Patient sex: F
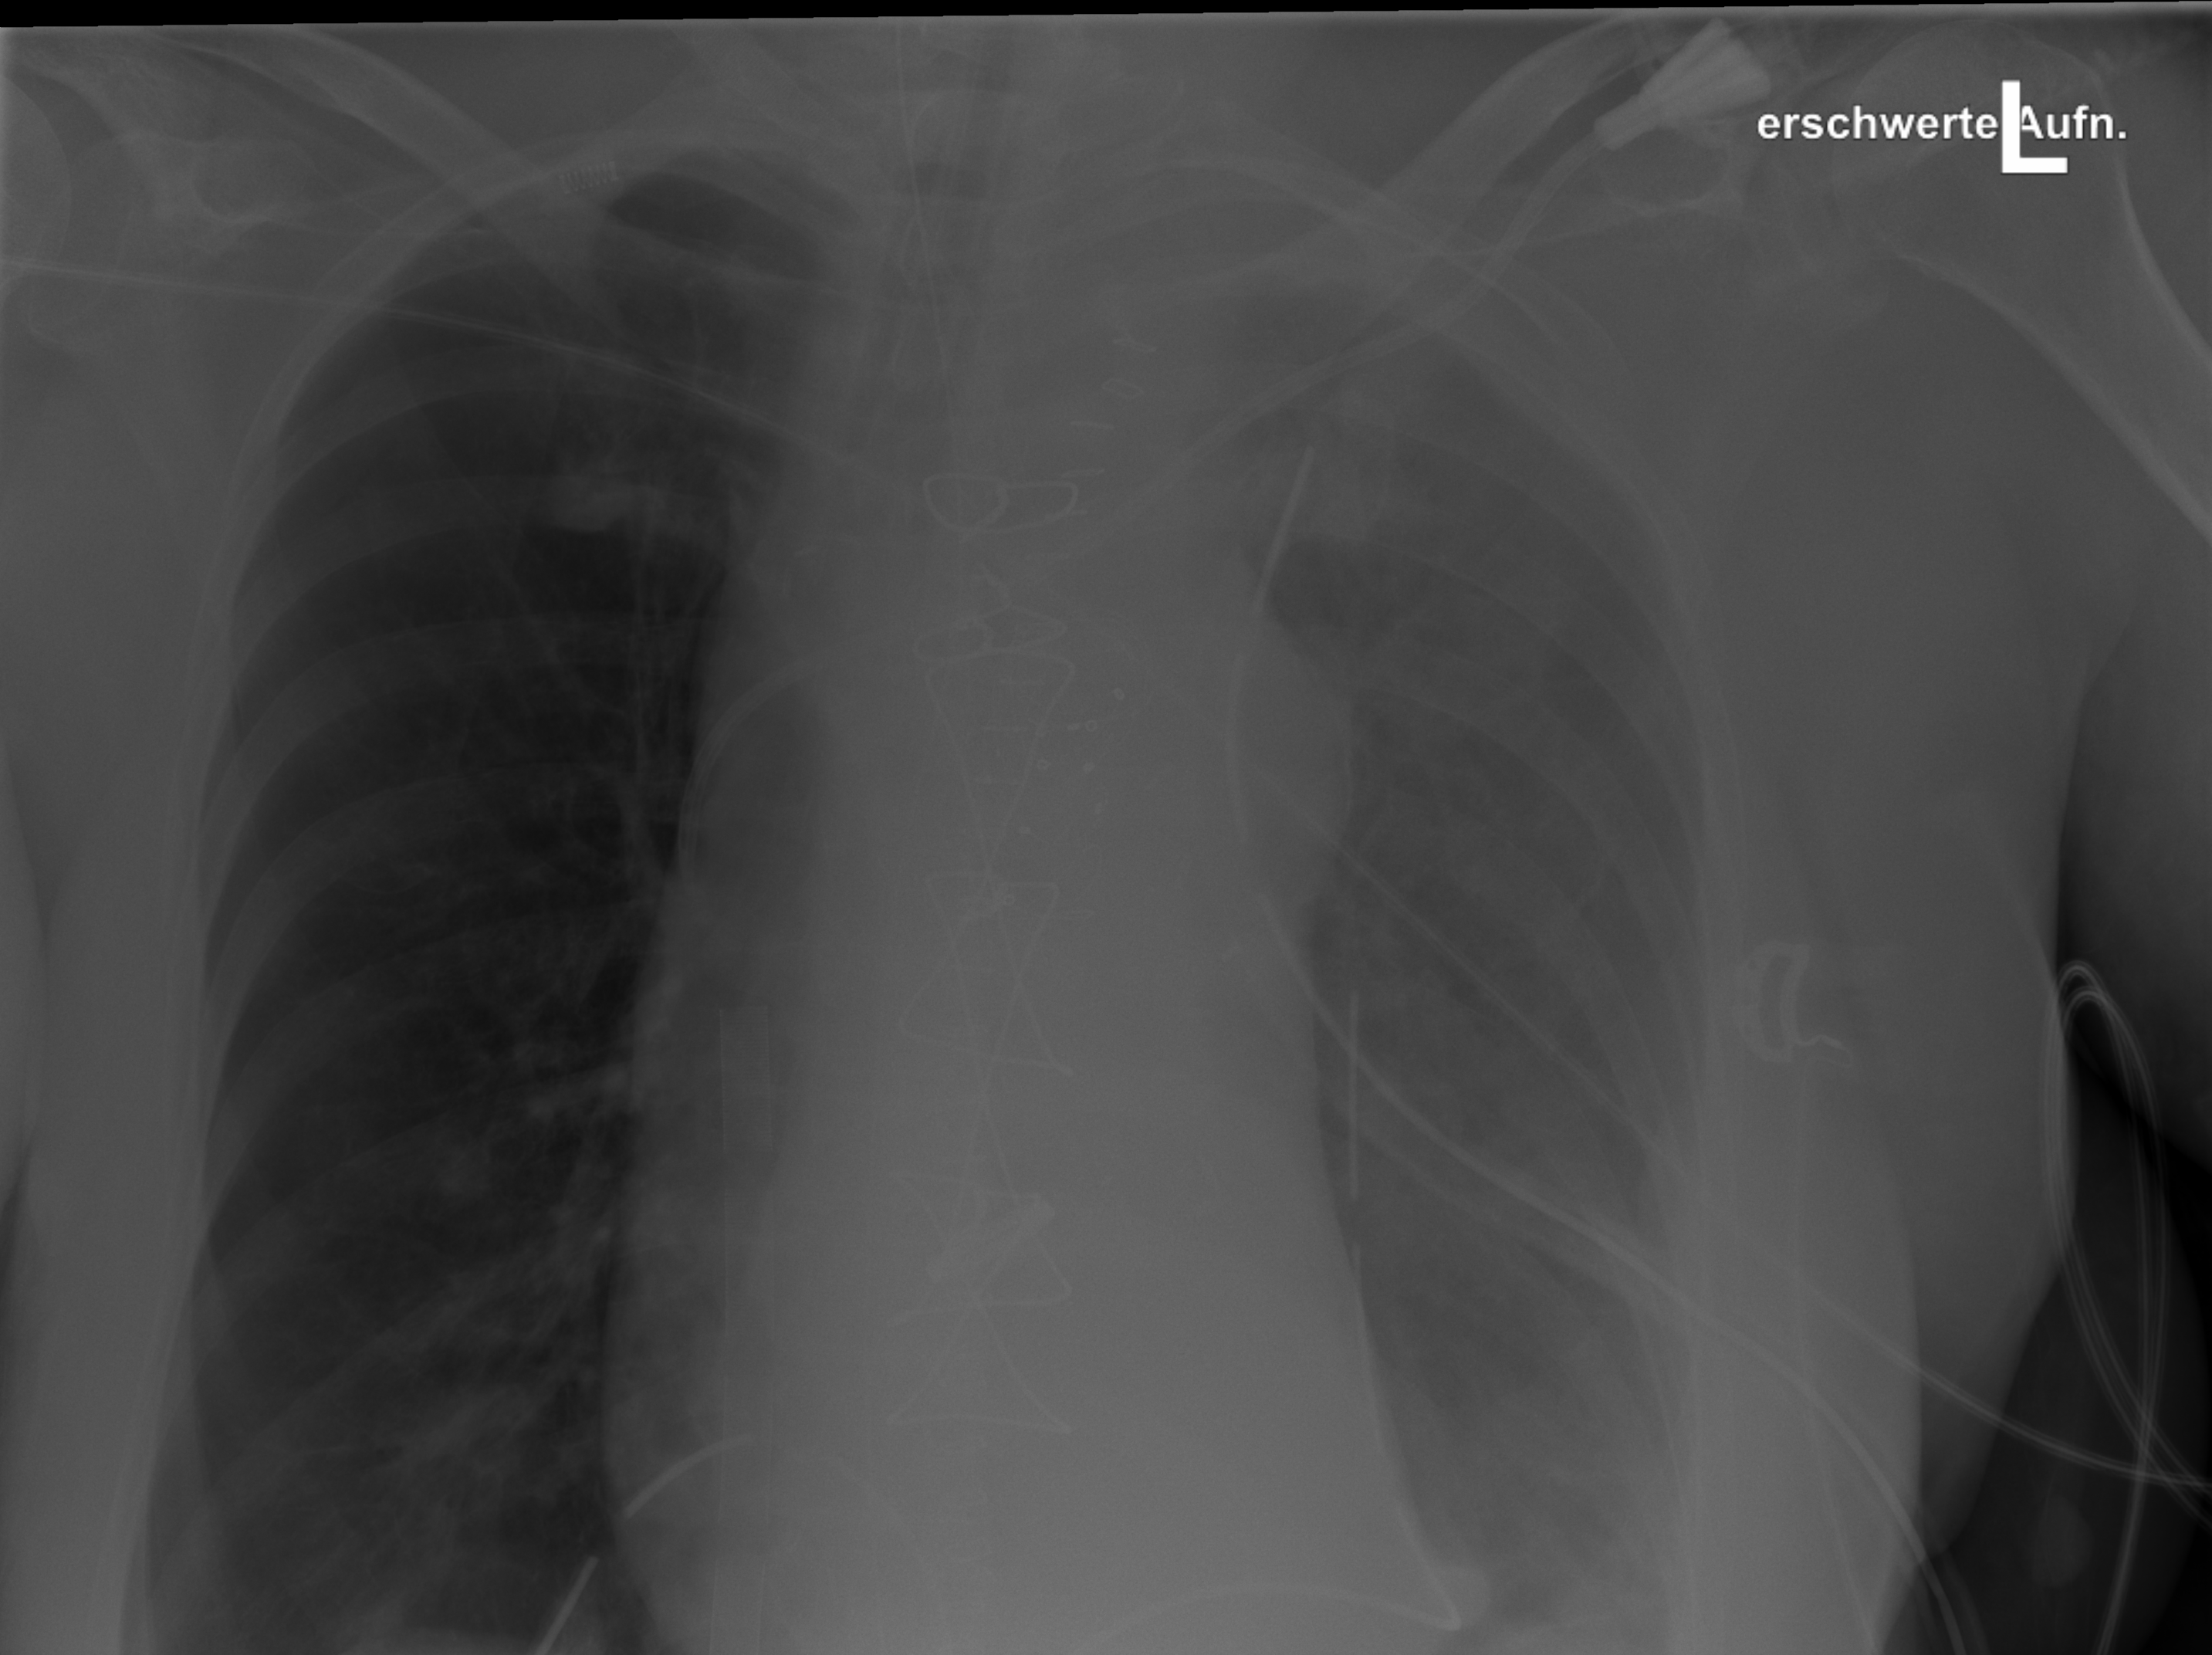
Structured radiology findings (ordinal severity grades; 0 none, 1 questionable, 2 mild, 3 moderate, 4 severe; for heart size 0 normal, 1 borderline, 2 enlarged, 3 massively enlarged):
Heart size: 1
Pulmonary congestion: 0
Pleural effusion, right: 0
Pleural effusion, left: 3
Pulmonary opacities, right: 0
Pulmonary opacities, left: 0
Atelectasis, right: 0
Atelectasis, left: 2